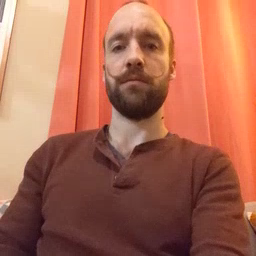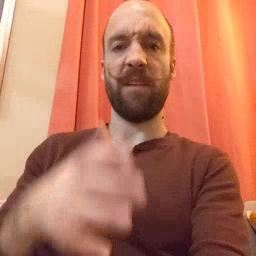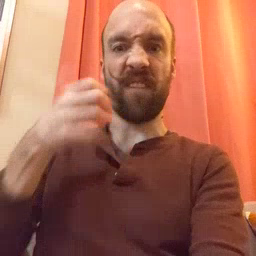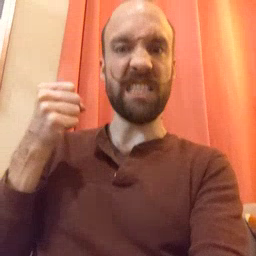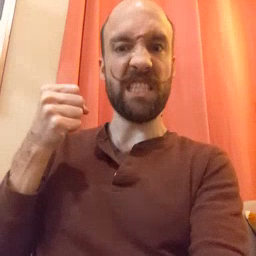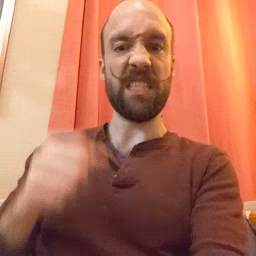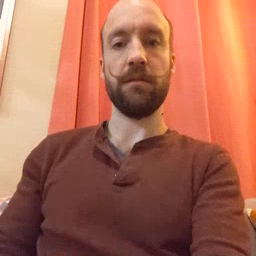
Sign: fast